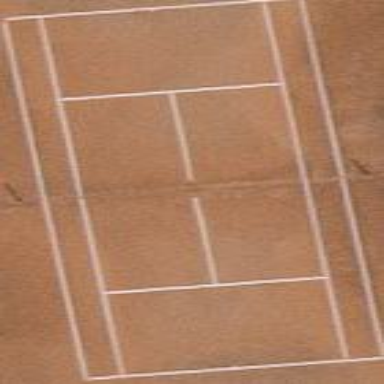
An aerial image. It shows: Tennis court in leisure pitch.